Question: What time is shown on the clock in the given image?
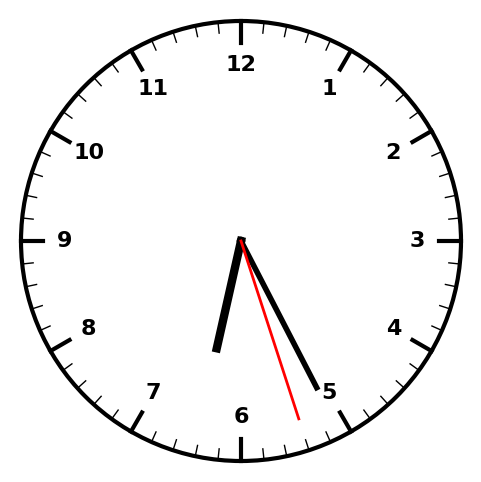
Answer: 06:25:27